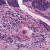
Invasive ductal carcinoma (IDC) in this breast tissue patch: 0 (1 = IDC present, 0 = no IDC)